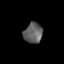
Tissue: skin
Cell type: Epithelial cells
Senescence score: 0.2516
Nuclear area (px): 374
Mean DAPI intensity: 95.414